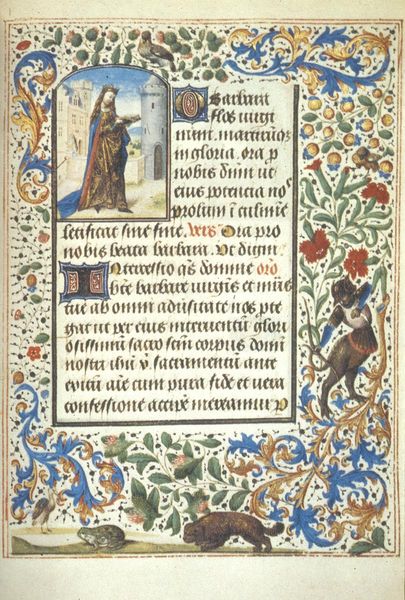
Titel: Stundenbuch der Maria von Burgund
Künstler: Liévin van Lathem
Institution: Wien, Österreichische Nationalbibliothek
Schlagwörter: blau, blätter, laub, mann, vogel, gelb, grün, blumen, braun, bunt, frau, kleid, schmuck, zeichnung, blüten, hund, rot, schloss, tiere, muster, ornament, bibel, rahmen, bild, gold, krone, turm, früchte, ranken, farbig, schrift, bogen, könig, ornamente, verzierung, buch, burg, initialen, seite, text, buchstaben, initiale, buchdruck, buchseite, verziert, teufel, satyr, faun, zentaur, fabelwesen, heilige, nelken, frosch, kröte, handschrift, latein, kalligraphie, barbara, buchmalerei, bläter, codex, eicheln, stundenbuch, randzeichnung, handscharift, kapseln, i, o, frettchen, initium, figurierte initiale